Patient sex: M
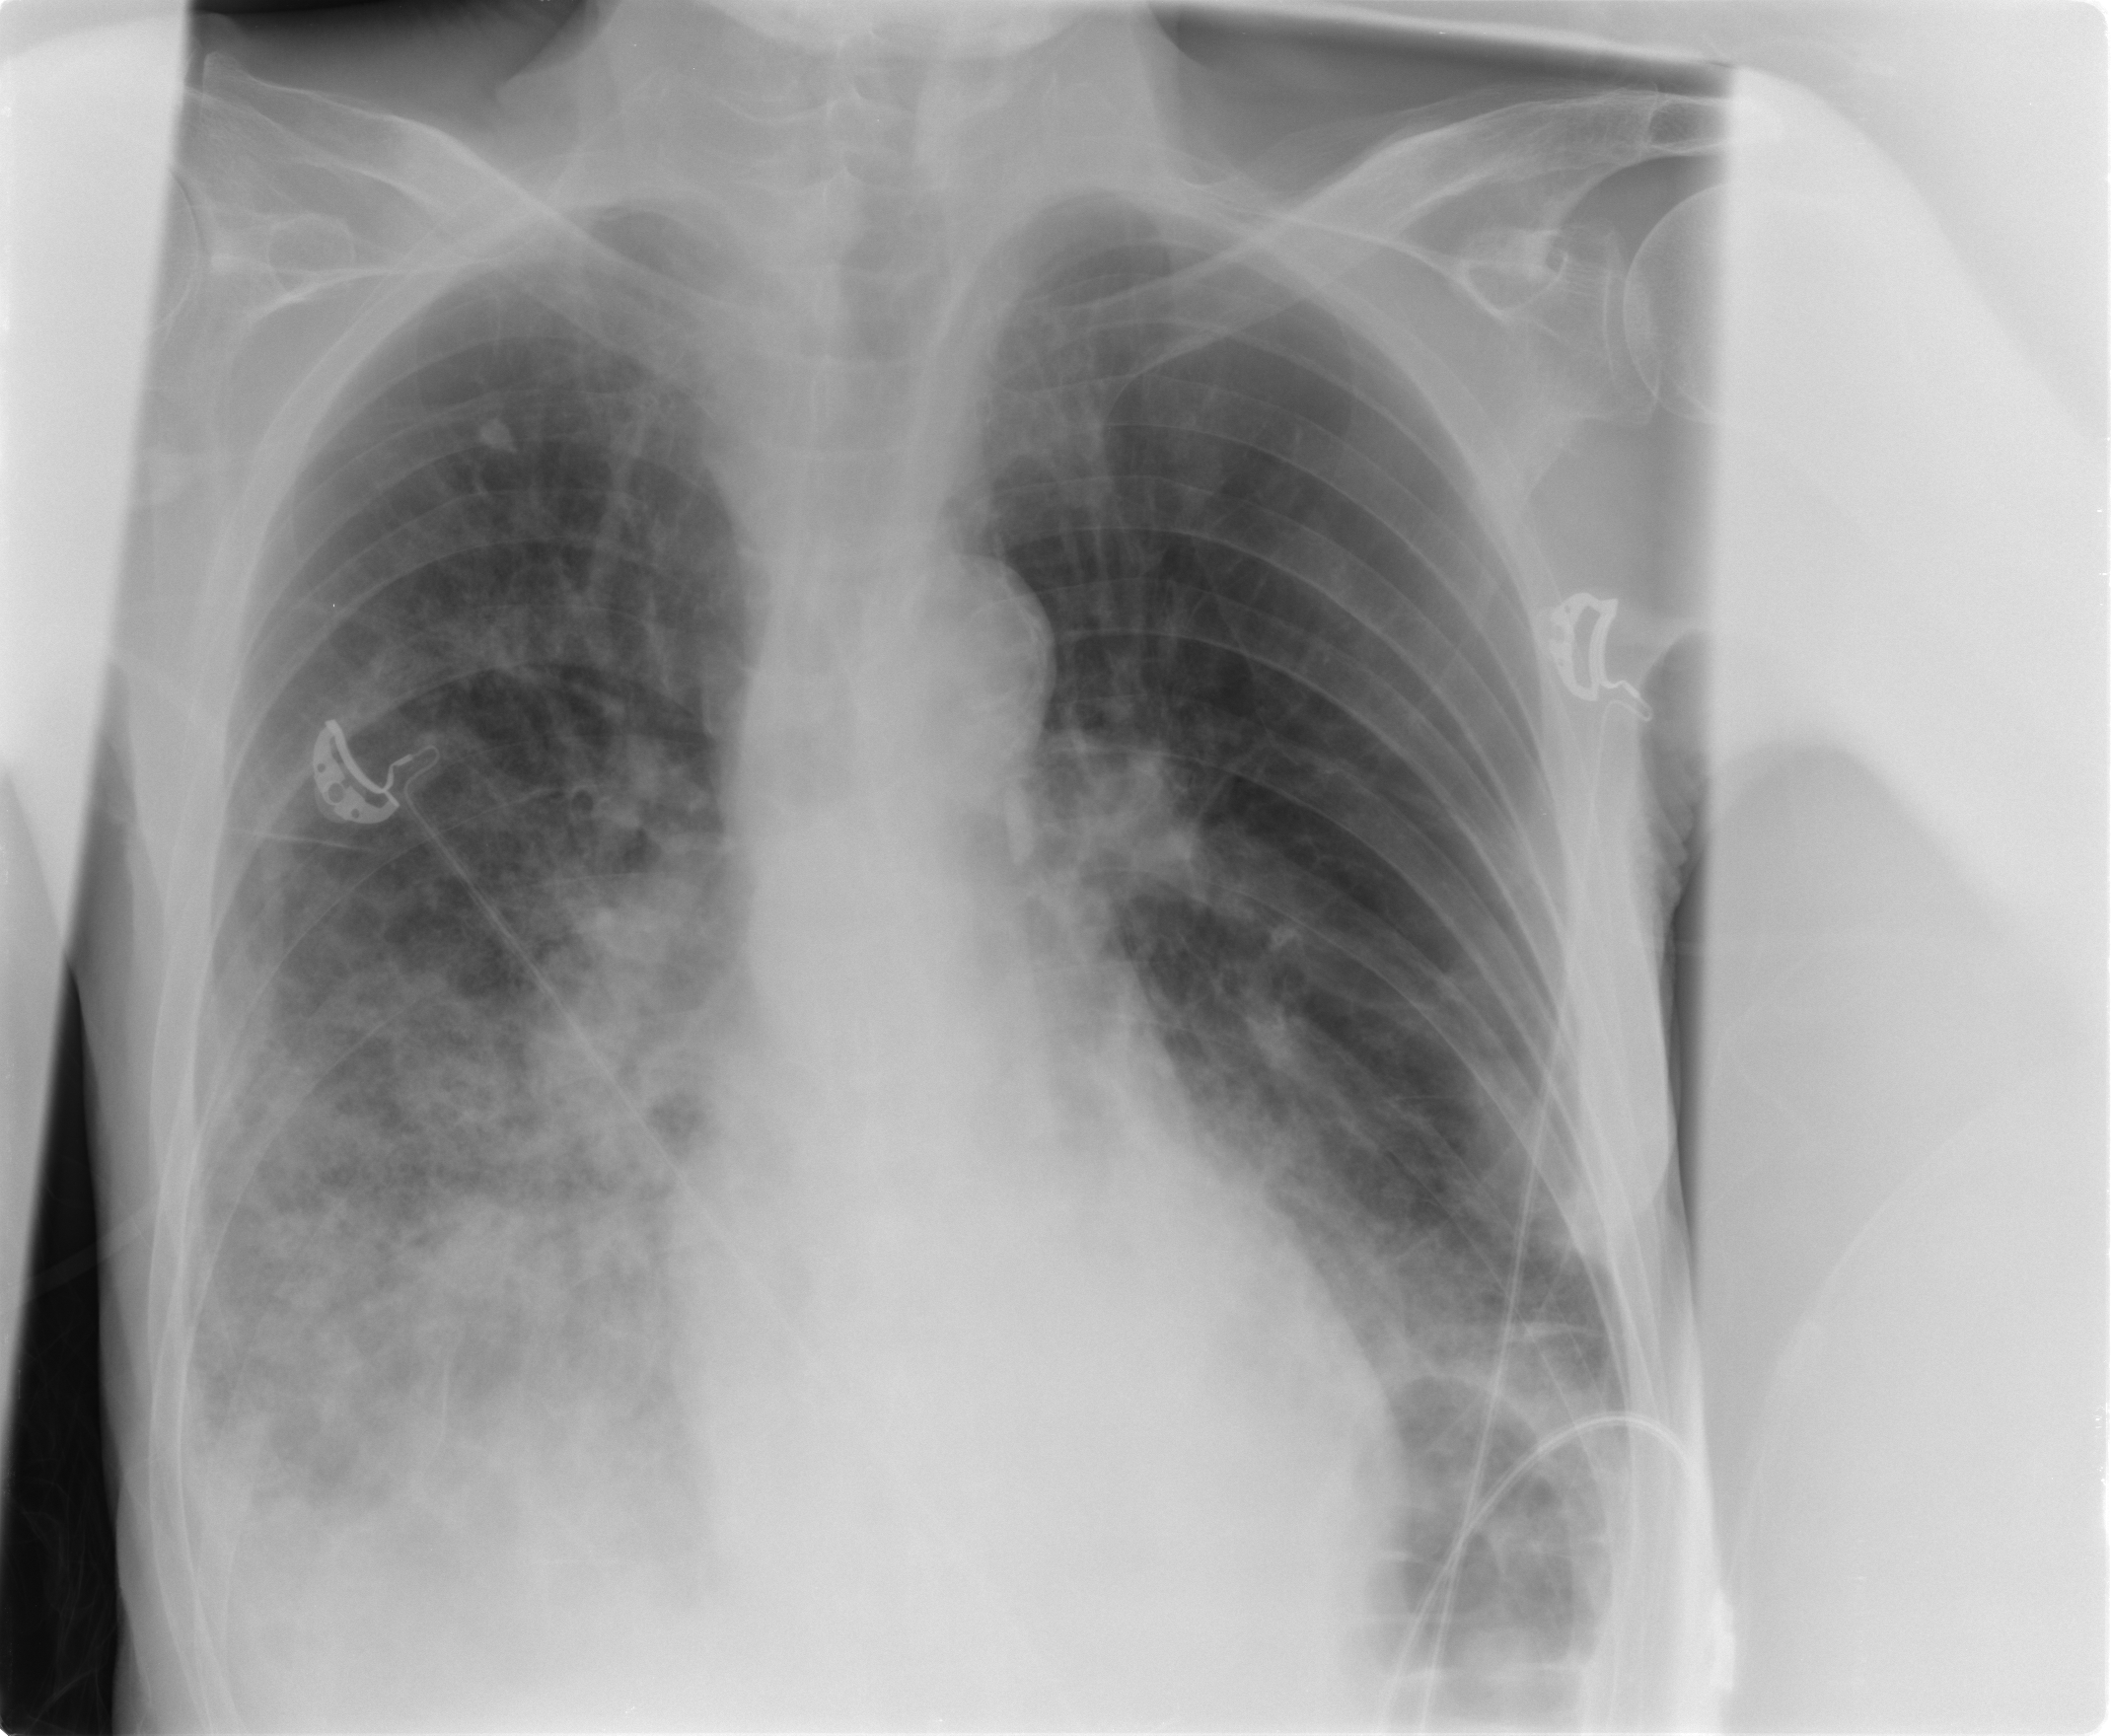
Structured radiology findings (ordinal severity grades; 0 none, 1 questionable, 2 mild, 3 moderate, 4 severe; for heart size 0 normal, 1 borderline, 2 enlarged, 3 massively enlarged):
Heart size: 0
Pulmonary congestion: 0
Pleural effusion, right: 2
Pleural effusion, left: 2
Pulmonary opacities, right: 3
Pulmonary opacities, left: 2
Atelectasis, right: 3
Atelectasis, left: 2